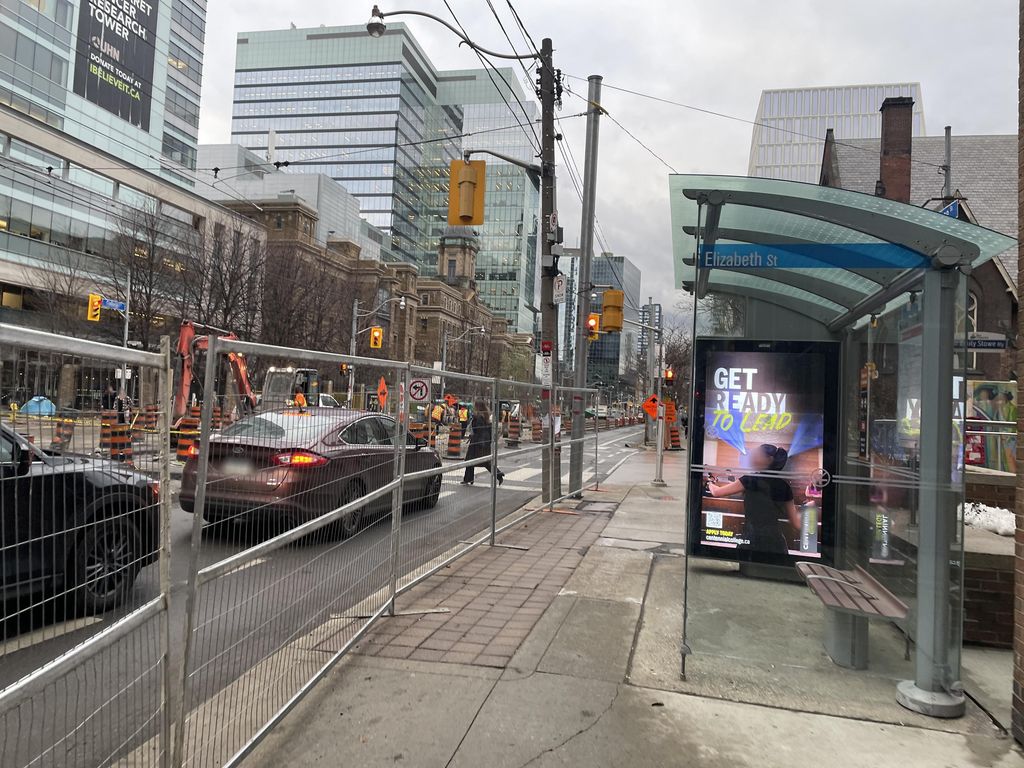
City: toronto